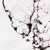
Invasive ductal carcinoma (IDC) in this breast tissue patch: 0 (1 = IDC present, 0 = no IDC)